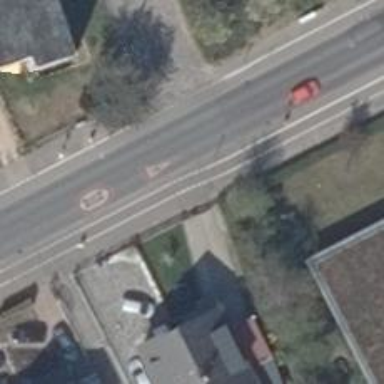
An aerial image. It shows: Asphalt footway accompanied by asphalt sidewalk and cycleway.